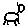
Label: cat